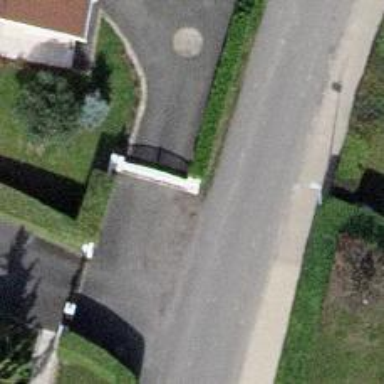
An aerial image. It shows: Gate.